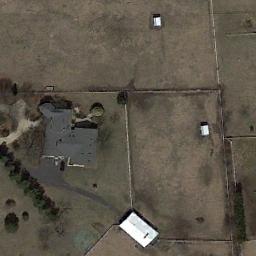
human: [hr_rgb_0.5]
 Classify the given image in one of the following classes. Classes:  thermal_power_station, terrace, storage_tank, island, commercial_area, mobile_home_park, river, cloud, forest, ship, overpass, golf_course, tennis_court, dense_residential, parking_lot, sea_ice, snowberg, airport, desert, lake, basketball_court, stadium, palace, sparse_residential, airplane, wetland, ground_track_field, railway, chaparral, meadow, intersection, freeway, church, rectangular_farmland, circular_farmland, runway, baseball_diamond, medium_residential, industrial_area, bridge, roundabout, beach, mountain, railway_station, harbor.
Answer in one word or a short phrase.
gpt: sparse_residential